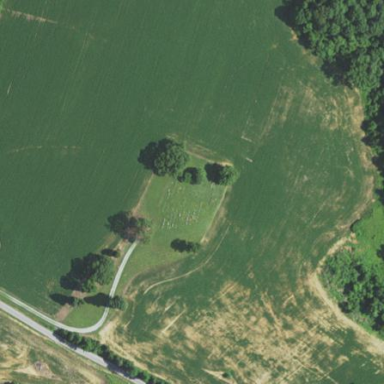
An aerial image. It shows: Cemetery.